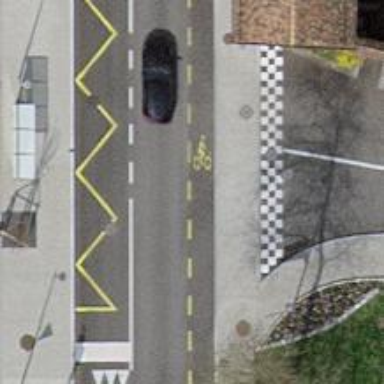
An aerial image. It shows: Bus stop equipped with public transport stop position.